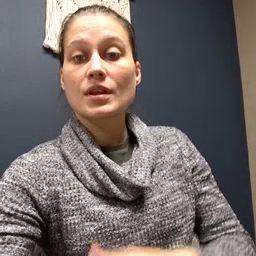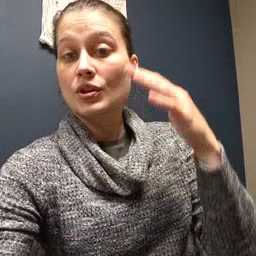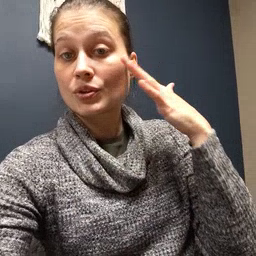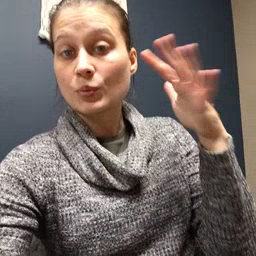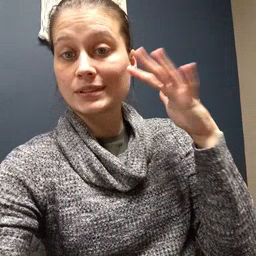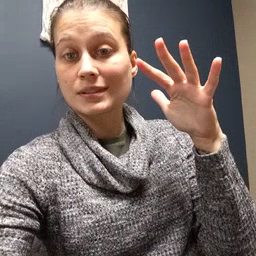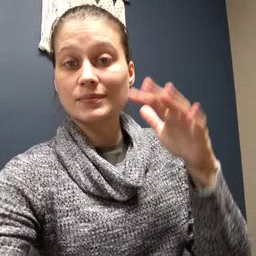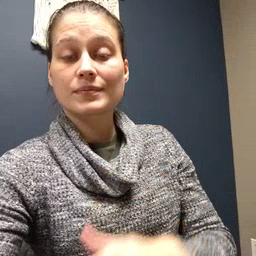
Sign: noisy